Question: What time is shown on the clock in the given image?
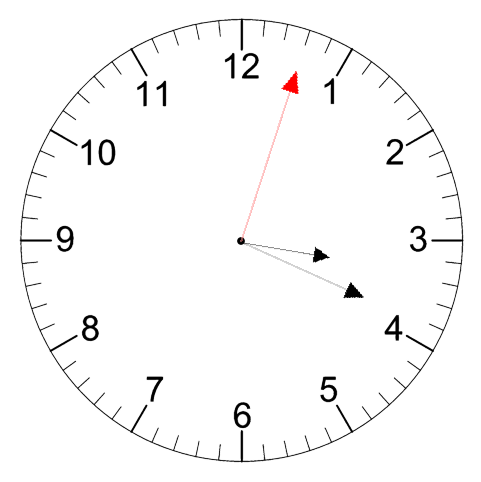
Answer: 03:19:03